Question:
Version: 1.46.1
Commit: cd9ea6488829f560dc949a8b2fb789f3cdc05f5d
Date: 2020-06-17T21:13:08.304Z
Electron: 7.3.1
Chrome: 78.0.3904.130
Node.js: 12.8.1
V8: 7.8.279.23-electron.0
OS: Linux x64 4.15.0-106-generic
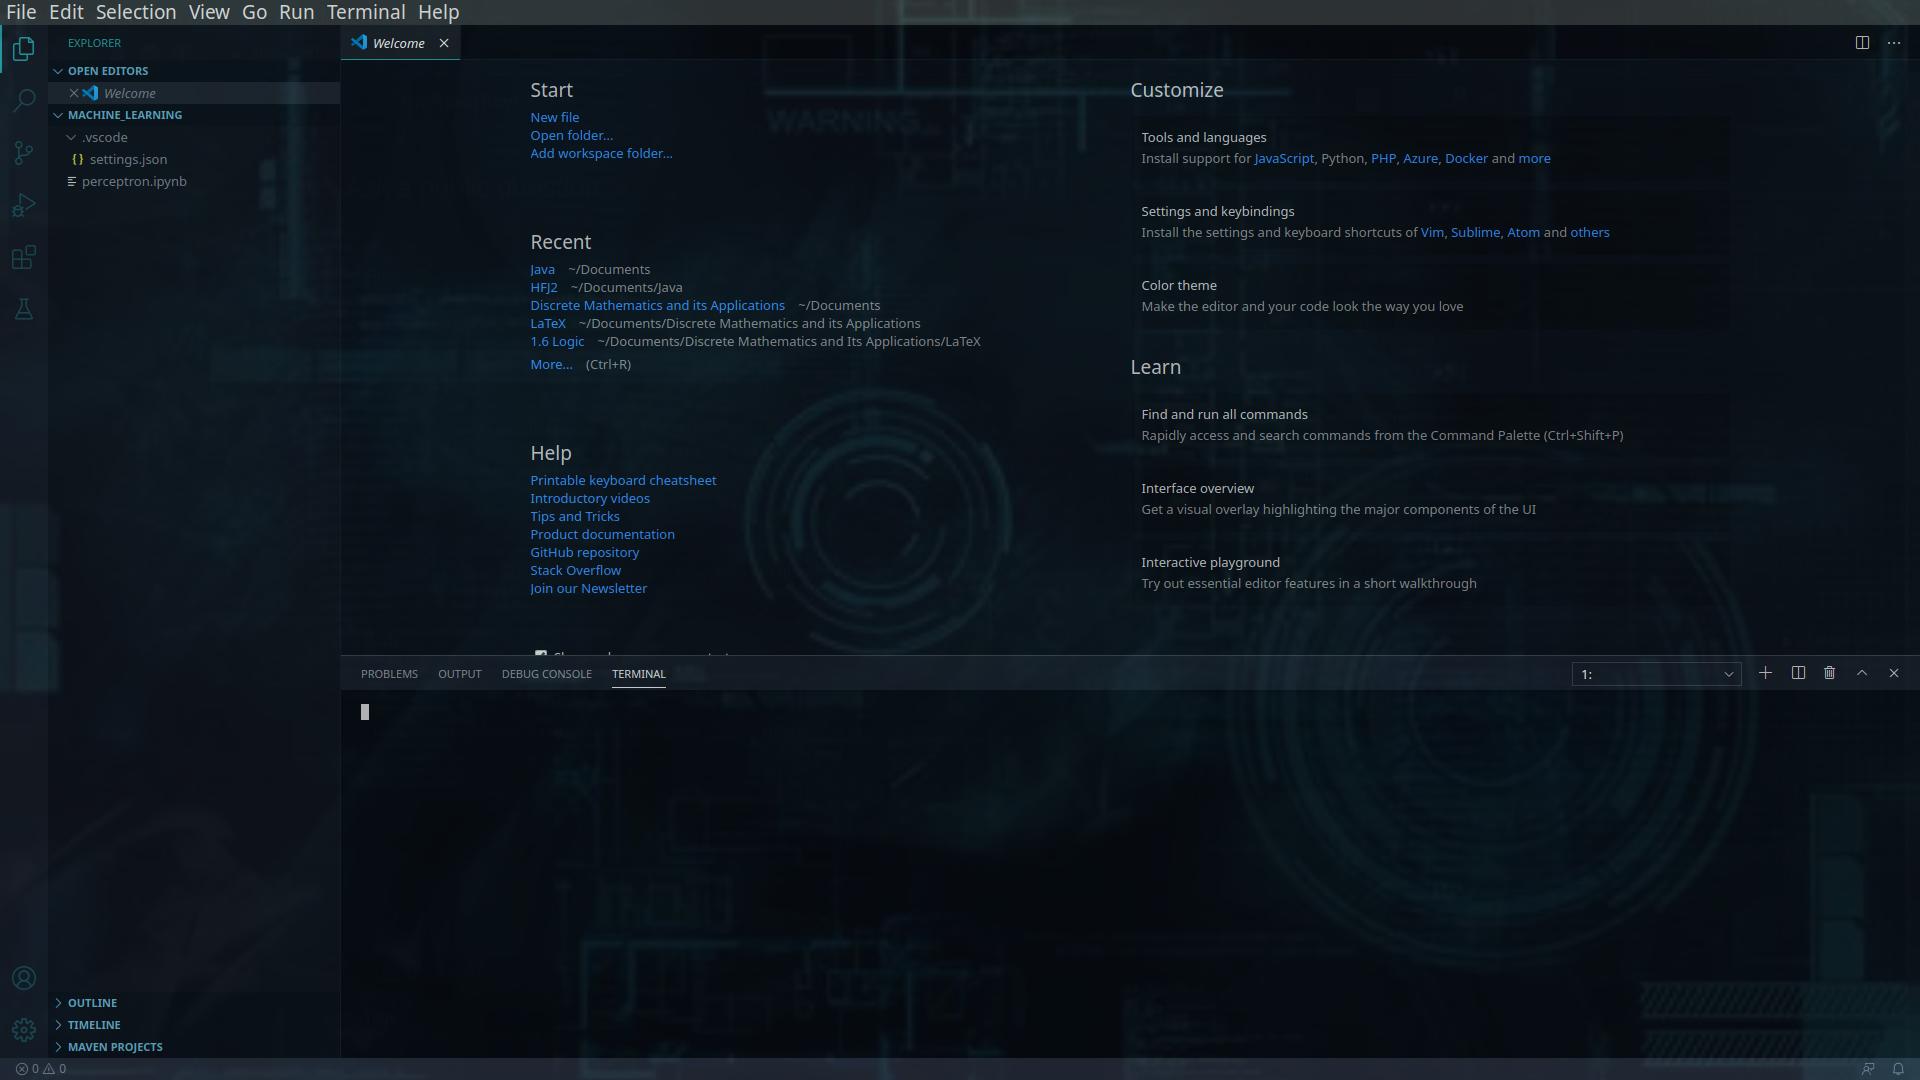
Answer: Have you actually tried using the terminal? Your question provides very little information and makes it difficult for anyone to troubleshoot.
Have you tried <URL> solution?
File -> Preferences -> Setting -> Features -> Terminal -> Inherit Env